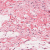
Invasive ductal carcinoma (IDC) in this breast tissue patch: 0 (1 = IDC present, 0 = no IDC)